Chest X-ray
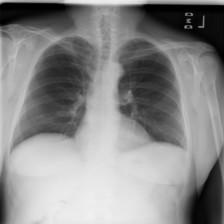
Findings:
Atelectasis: negative
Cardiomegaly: negative
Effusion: negative
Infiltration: negative
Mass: negative
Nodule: negative
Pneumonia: negative
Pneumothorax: negative
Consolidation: negative
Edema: negative
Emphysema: negative
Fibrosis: negative
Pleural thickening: negative
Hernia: negative